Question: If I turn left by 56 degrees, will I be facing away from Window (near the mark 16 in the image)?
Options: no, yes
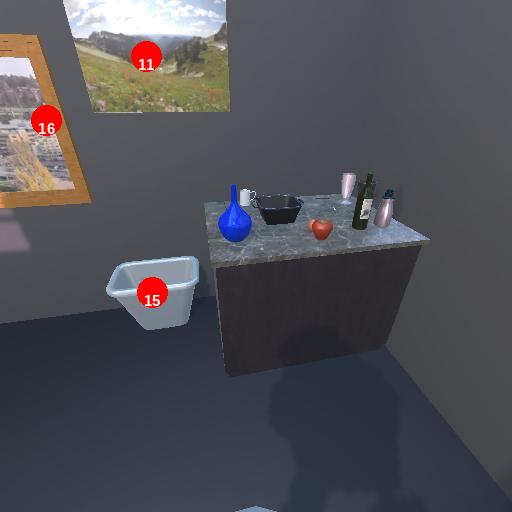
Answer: no